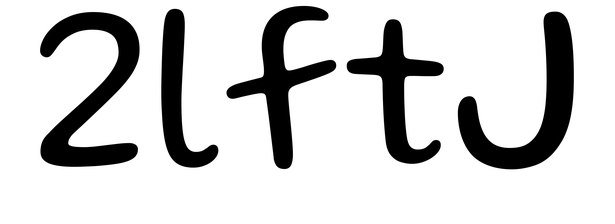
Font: Gluten_Light